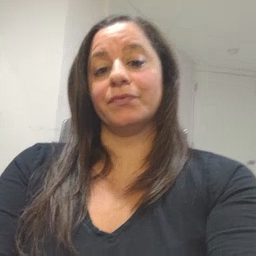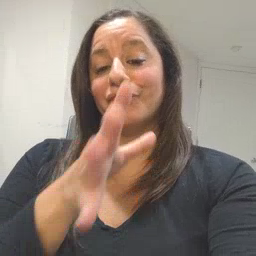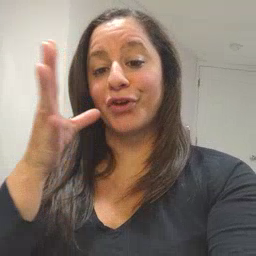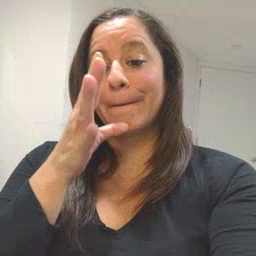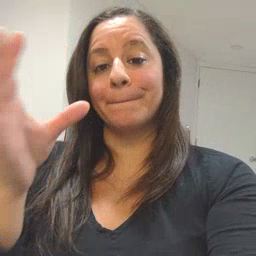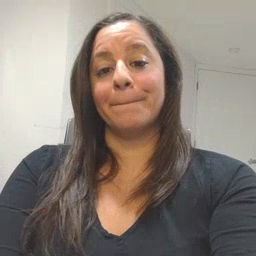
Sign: farm